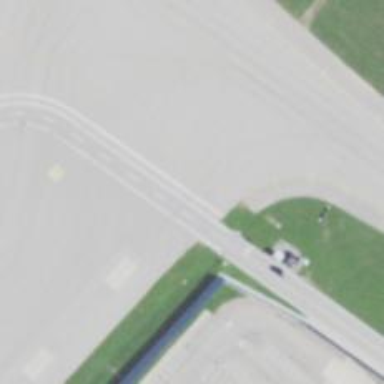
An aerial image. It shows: Image of taxiway at airport.